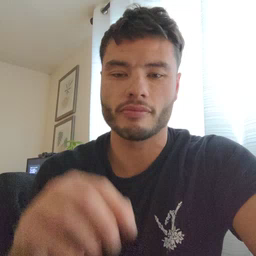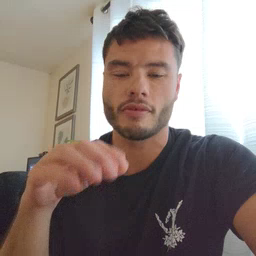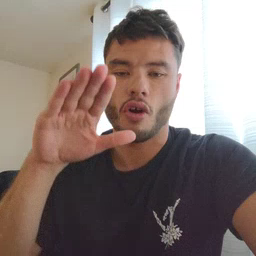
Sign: on